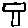
Label: flower